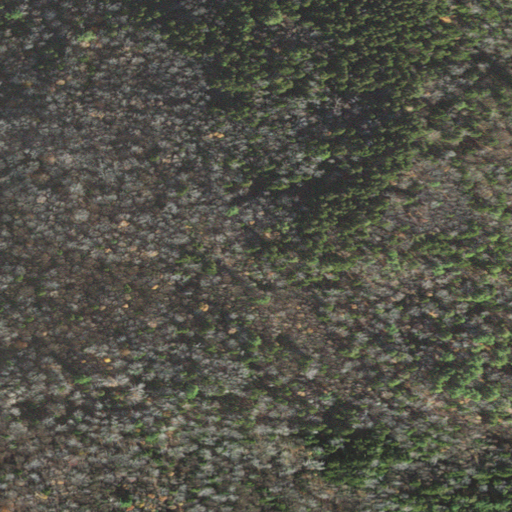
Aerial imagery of mountain in New Hampshire named Lempster Mountain containing mixed forest and evergreen forest